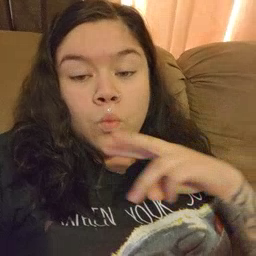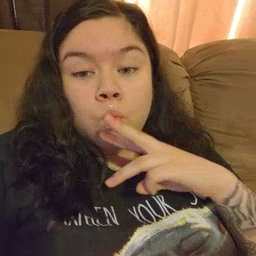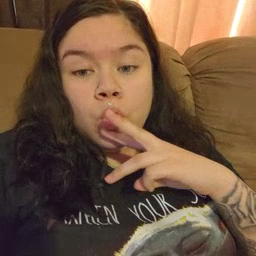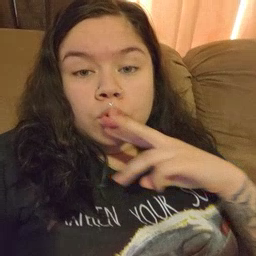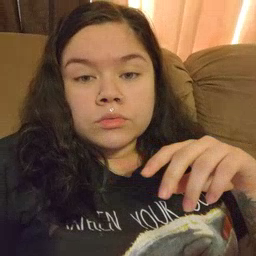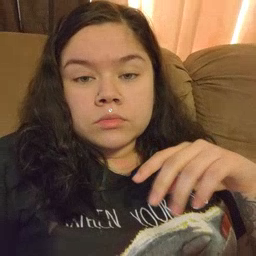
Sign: water